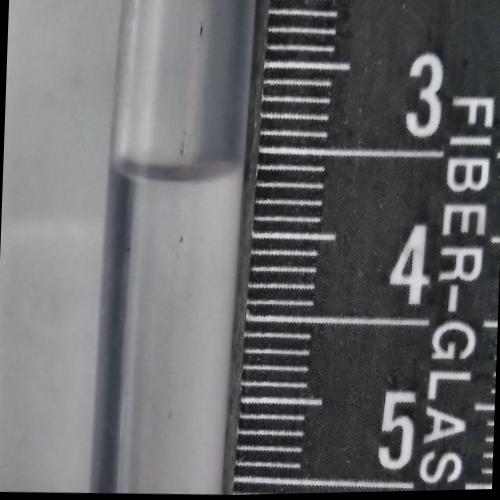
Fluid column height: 3.7 cm